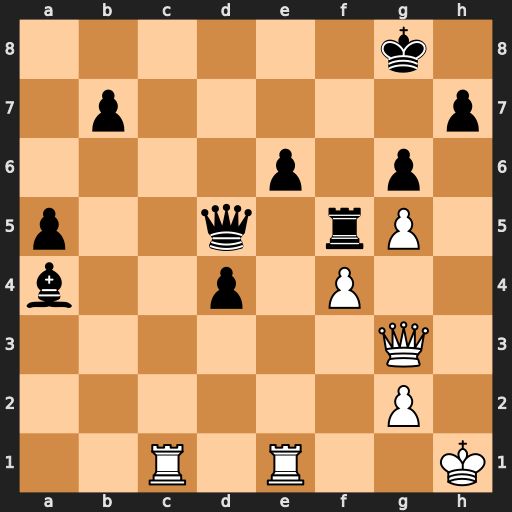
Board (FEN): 6k1/1p5p/4p1p1/p2q1rP1/b2p1P2/6Q1/6P1/2R1R2K
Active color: w
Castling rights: -
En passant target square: -
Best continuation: Rc8+ Rf8 Rxf8+